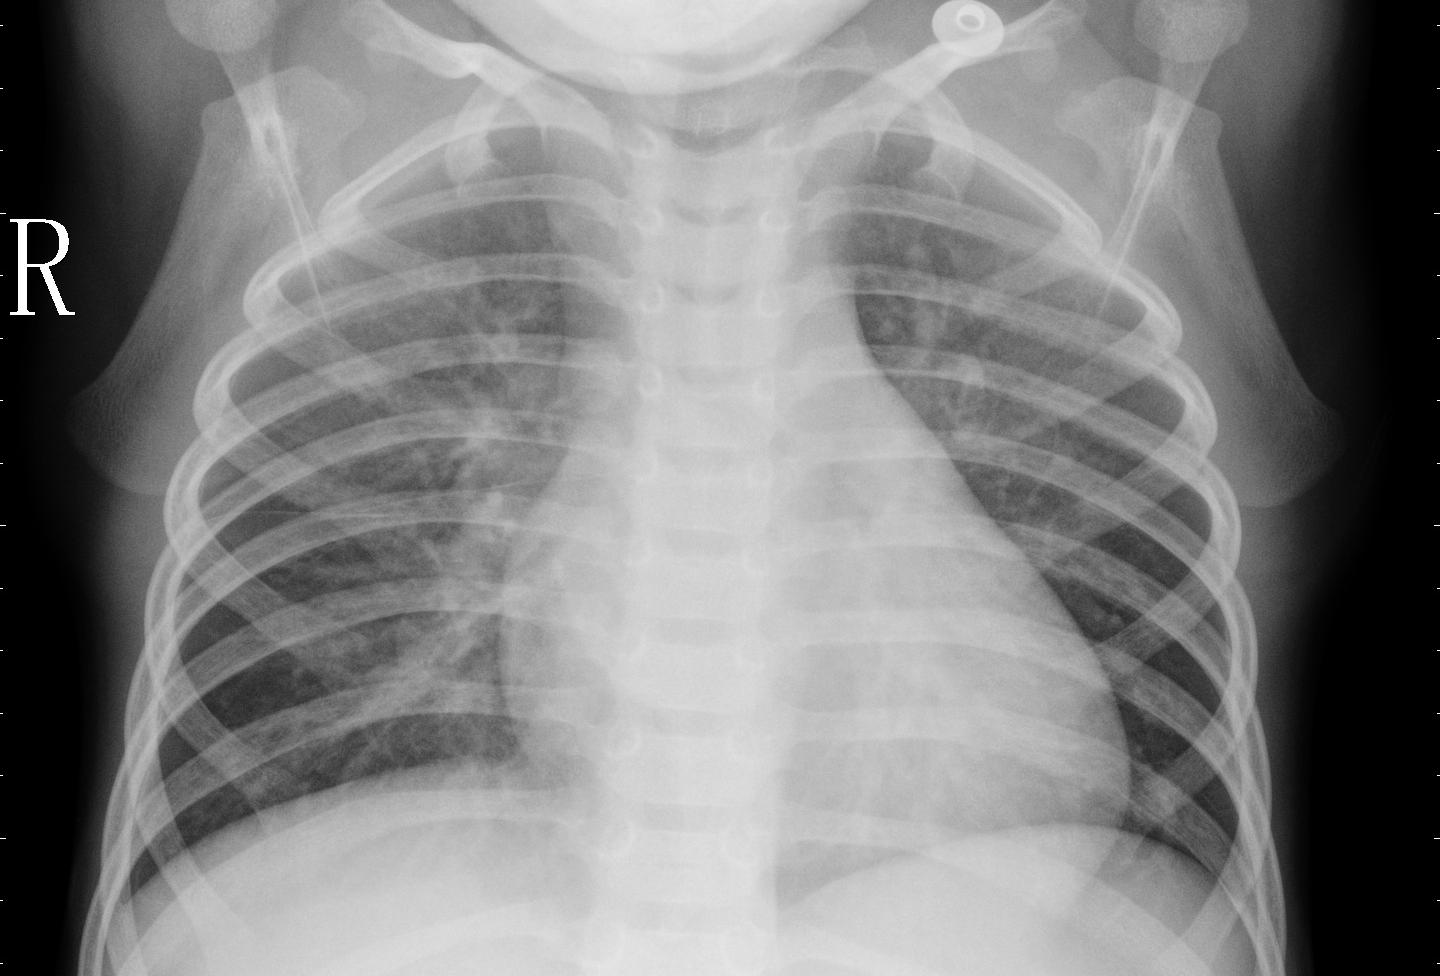
Diagnosis: PNEUMONIA